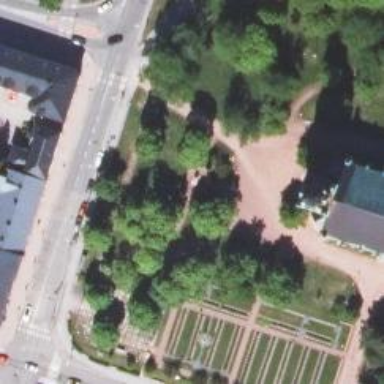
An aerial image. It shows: Footway along the road.